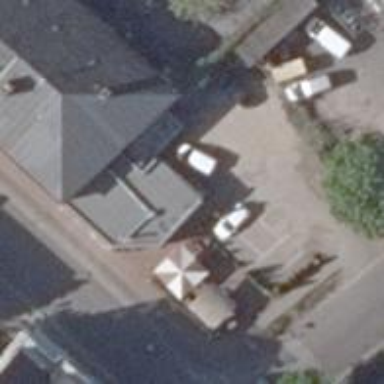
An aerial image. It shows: Fast food establishment.